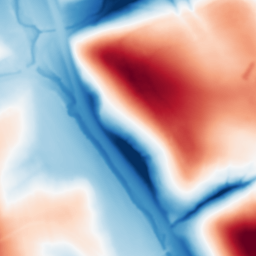
Category: multiscale
Decomposition family: dog
Decomposition parameters: sigma_low: 1
sigma_high: 50
Upsampling method: cubic_mitchell
Upsampling parameters: scale: 8
Upsampling scale: 8